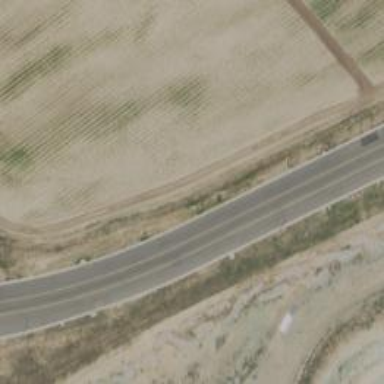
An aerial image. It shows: Tertiary road with asphalt surface.